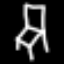
Label: chair